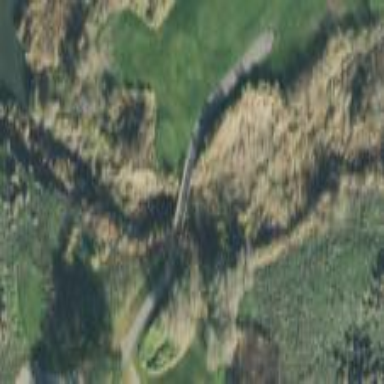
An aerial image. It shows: Water hazard on golf course. The hazard is natural water feature.